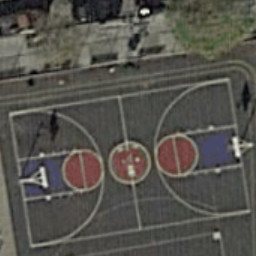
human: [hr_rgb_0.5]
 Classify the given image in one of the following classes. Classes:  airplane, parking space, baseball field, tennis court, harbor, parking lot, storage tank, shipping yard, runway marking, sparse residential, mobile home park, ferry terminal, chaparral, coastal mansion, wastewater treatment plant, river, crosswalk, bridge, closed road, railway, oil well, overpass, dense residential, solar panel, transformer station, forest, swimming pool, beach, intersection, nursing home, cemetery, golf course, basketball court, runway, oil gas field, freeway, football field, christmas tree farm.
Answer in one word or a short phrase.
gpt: basketball court